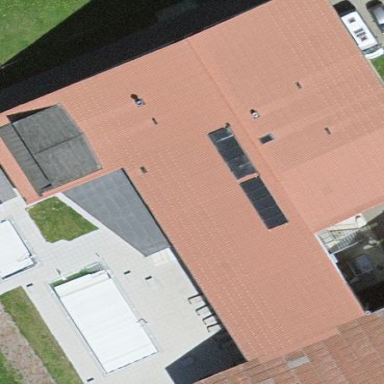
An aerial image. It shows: Gabled roof hotel.